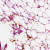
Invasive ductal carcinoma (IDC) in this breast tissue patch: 0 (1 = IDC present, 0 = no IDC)